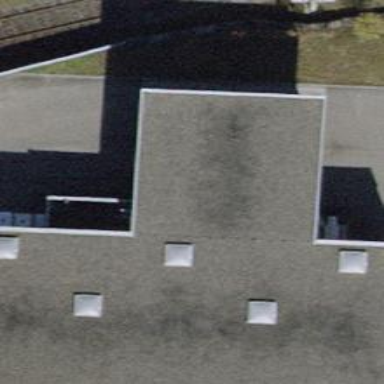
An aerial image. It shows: View of roof of building.